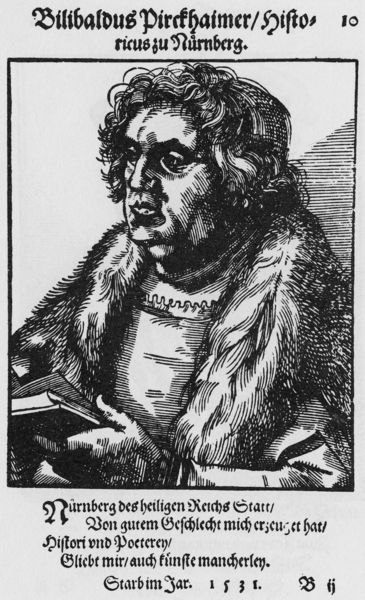
Titel: Bildnis des Willibald Pirckheimer
Künstler: Tobias Stimmer
Institution: (Seriendruck)
Schlagwörter: dunkel, hand, mann, schatten, umhang, weiß, daumen, frisur, grau, haar, hell, licht, mund, nase, profil, schwarz, skizze, zeichnung, blick, alt, augen, bibel, gesicht, halten, kragen, pelz, rahmen, tod, tot, ärmel, bild, bildnis, hände, portrait, porträt, kirche, haare, mantel, reich, kontrast, lippen, locken, poträt, renaissance, fell, holzschnitt, schrift, wangen, papier, alter mann, backen, grafik, graphik, dick, inschrift, lesen, deutsch, wange, geschlecht, striche, fett, penis, buch, druck, druckgraphik, schwarz-weiß, schraffur, stich, lockig, text, holzdruck, buchseite, pfarrer, halbprofil, chwarz, angewinkelt, mittelalter, pastor, mönch, luther, dürer, kupferstich, abbildung, gewellt, staat, nürnberg, blättern, zeichung, latein, schwarzwei, seriendruck, feist, willibald, pirckheimer, starb, bilibaldus, 1531, 1535, vikar, bistum, wilibaldus, wilibald, wilibaldus pirsfheimer, +mann, reichsstaat